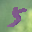
Label: 5